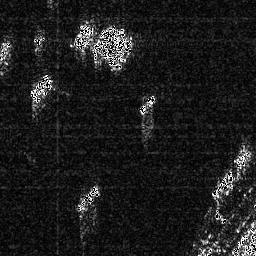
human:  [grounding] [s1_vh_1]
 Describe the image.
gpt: In the satellite image, there is  <ref>1 small ship </ref> <box>[[0, 14, 4, 26, 0]]</box> located at top left,  <ref>1 medium ship </ref> <box>[[10, 28, 20, 39, 0]]</box> located at left,  <ref>1 medium ship </ref> <box>[[27, 71, 39, 82, 0]]</box> located at bottom,  <ref>1 small ship </ref> <box>[[53, 36, 60, 44, 0]]</box> located at center,  <ref>2 medium ship </ref> <box>[[26, 7, 36, 19, 0], [36, 8, 51, 25, 0]]</box> located at top,  <ref>1 medium ship </ref> <box>[[80, 65, 91, 78, 0]]</box> located at bottom right.